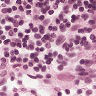
Metastatic tissue present: no